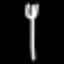
Label: fork